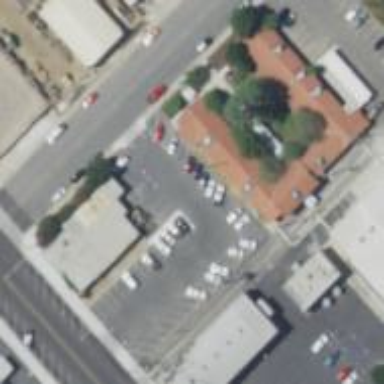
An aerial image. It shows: Parking space is available.